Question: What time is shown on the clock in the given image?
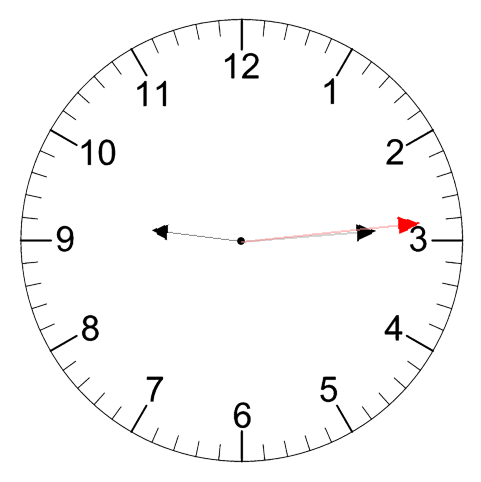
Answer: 09:14:14